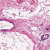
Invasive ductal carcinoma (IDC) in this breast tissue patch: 0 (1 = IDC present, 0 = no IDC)